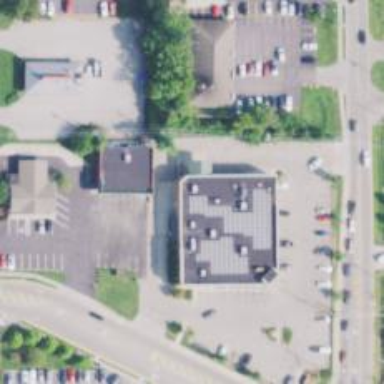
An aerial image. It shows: Pharmacy providing healthcare services.